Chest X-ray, AP view. Patient: 33 years old, sex M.
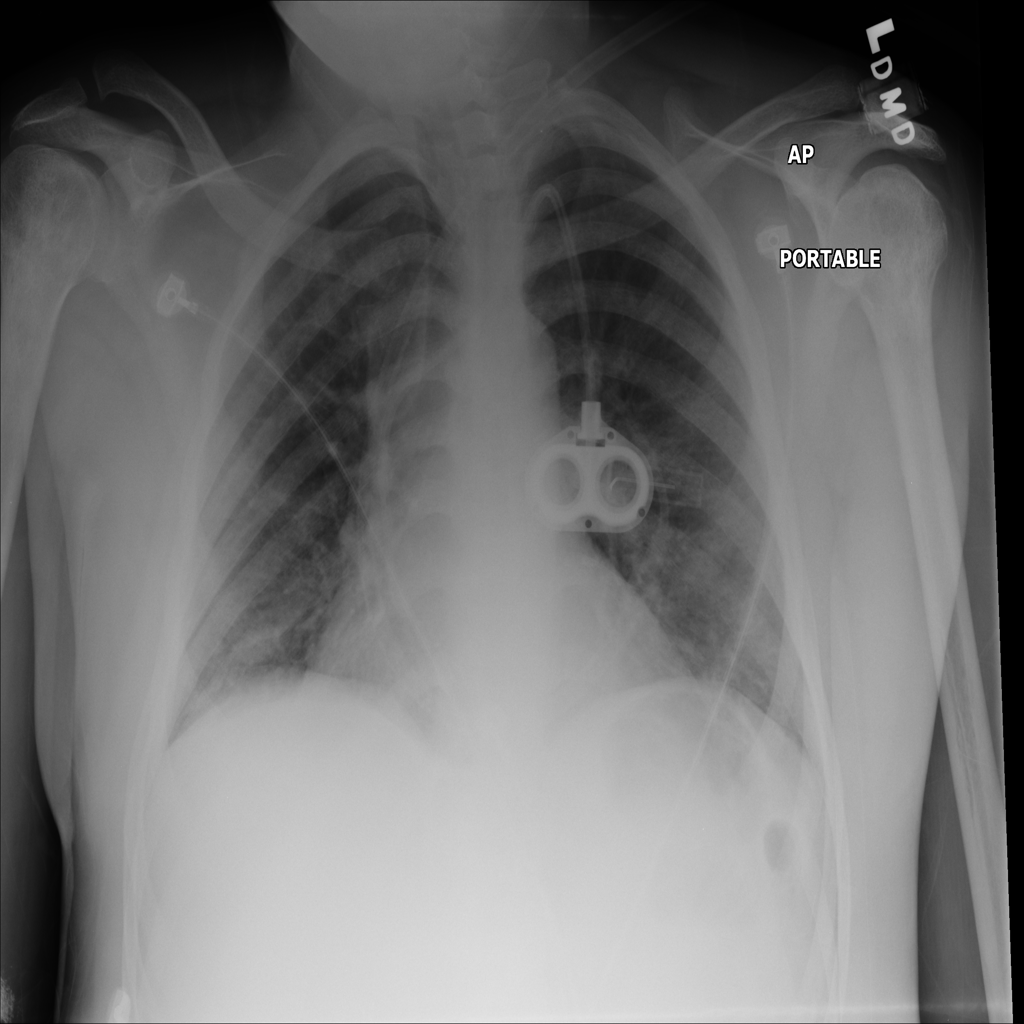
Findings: Pneumonia